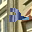
Label: 2